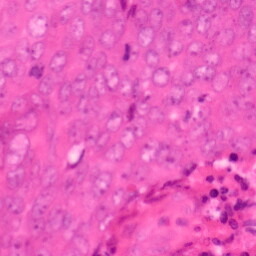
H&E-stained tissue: Colon